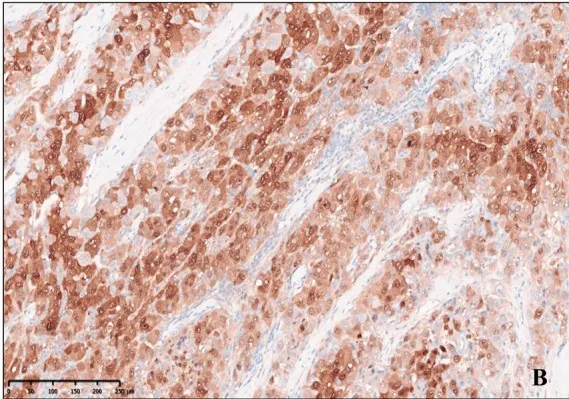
Immunohistochemical expression of Fibrolamellar hepatocellular carcinoma. (B) Arginase-1.
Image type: pathology (immunostaining)